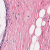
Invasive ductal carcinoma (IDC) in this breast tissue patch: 0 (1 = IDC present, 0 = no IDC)